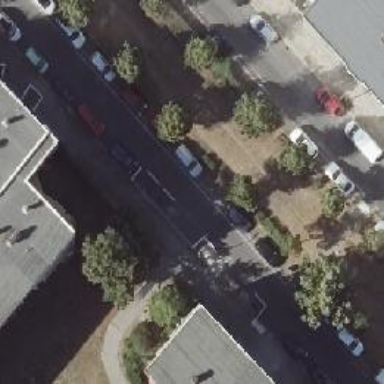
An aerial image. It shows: Residential street with parallel on-street parking lanes. The surface is asphalt.